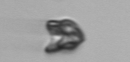
Label: Pyramimonas_longicauda